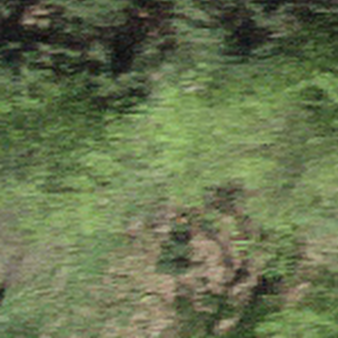
Label: other